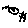
Label: moon